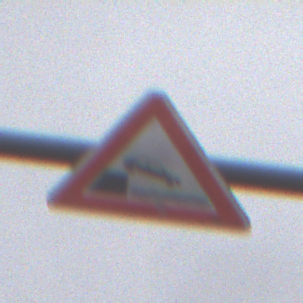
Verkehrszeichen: Ufer
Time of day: Midday
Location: Outdoor (RoadRail)
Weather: Overcast
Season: NotSpecified
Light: Natural